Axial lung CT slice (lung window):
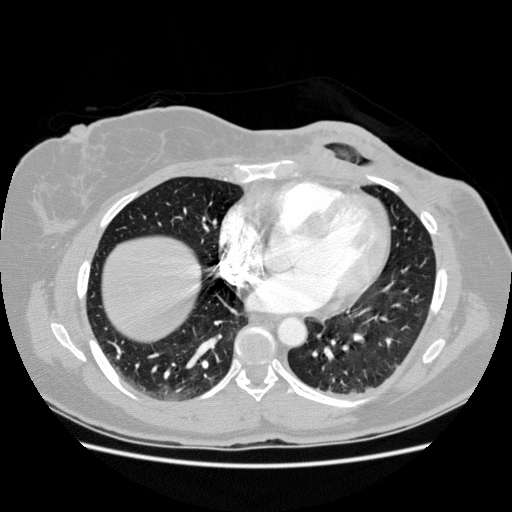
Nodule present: no